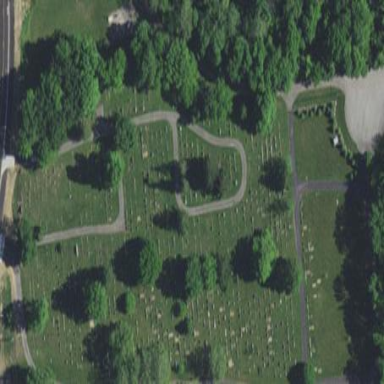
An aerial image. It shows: Cemetery.